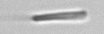
Label: fiber